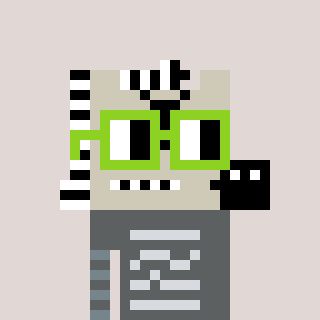
a pixel art character with square light green glasses, a zebra-shaped head and a blue-colored body on a warm background